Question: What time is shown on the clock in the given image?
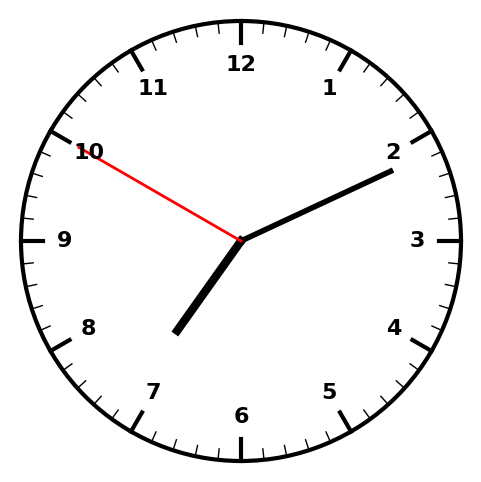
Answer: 07:10:50